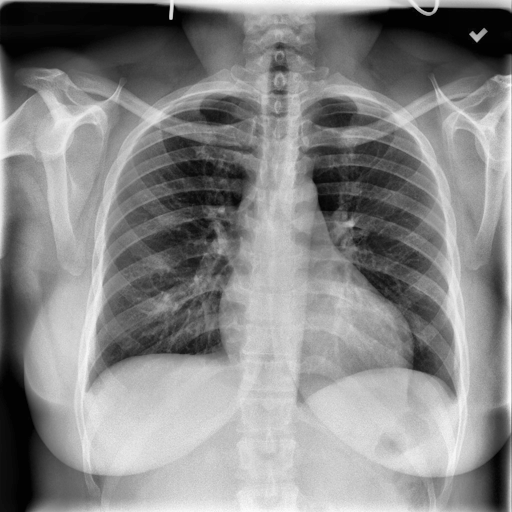
Finding: NORMAL